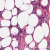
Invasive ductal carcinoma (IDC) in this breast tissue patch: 1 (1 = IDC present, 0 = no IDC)